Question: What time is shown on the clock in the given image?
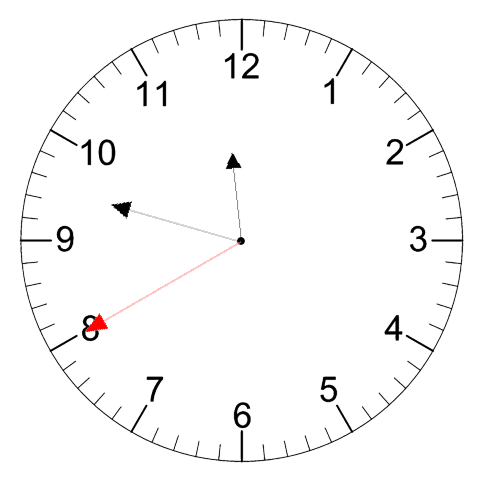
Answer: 11:47:40